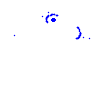
Particle: pion